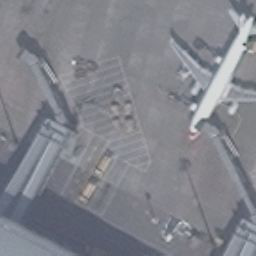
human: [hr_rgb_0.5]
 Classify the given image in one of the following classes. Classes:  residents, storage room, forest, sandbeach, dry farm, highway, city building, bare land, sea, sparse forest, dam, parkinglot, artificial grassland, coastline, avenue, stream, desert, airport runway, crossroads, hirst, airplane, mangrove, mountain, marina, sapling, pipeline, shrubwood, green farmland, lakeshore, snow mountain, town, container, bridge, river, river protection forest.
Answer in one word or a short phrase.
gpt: airplane